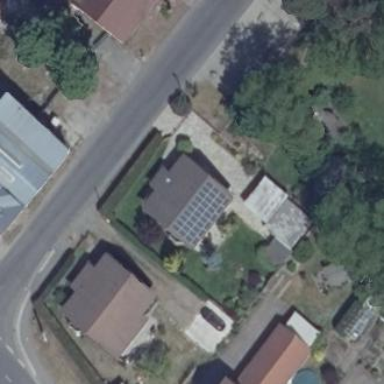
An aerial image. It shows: Gabled roofed house.